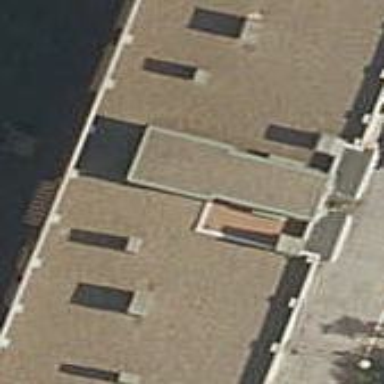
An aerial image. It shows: View of apartment building.